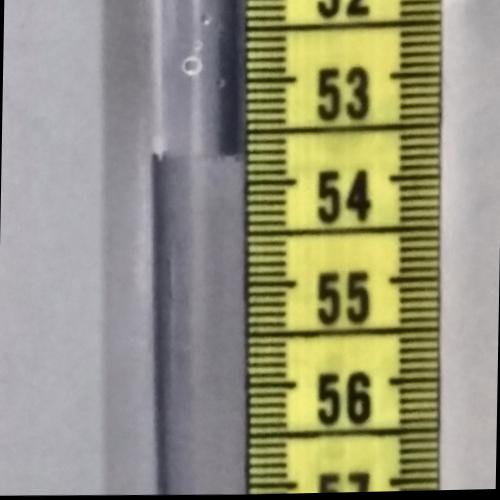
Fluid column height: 53.7 cm